Question: I am working on a website for a school and I have made the blog post items round. My Problem is, that because they are round there is lots of room that can't be taken up with this. I was wondering if there was a way to set a different width to each line or activate some type of wrap feature to fill up the curves. What I want to achieve is make the p or text tags round to fill up the unused space in the post. Just as a note the blog is round by using the border radius feature in CSS.
CSS:
'''
.content {
width: 730px;
height: 150px;
float: left;
}
.body {
width: 655px;
background: #06C;
height: 144px;
border-top-left-radius: 75px;
border-bottom-left-radius: 75px;
border: 3px solid #000;
border-right: none;
margin-top: 10px;
}
.image {
width: 144px;
height: 144px;
background: #0C3;
margin-top: -150px;
border: 3px solid #000;
border-radius: 75px;
float: right;
}
.image img {
border-radius: 75px;
width: 144px;
heiht: 144px;
}
.body p {
width: 535px;
margin-left: 40px;
text-align: justify;
}
'''
HTML :
'''
<div class="content">
<div class="body">
<p>Lorem ipsum dolor sit amet, consectetur adipiscing elit. Aliquam non nisi vehicula, sodales mi vitae, ornare mi. Cras non urna ac lorem luctus consectetur eu et lacus. Nunc eget auctor sem. Donec sit amet libero condimentum mauris sodales eleifend. Fusce vitae eleifend tortor. Nullam dapibus orci non ipsum sodales tristique. Mauris pharetra sem ac velit pellentesque dignissim. Class aptent taciti sociosqu ad litora torquent per conubia nostra, per inceptos himenaeos. Vestibulum tristique dignissim tristique.</p>
</div>
<div class="image">
<img src="images/img.jpg">
</div>
</div>
'''

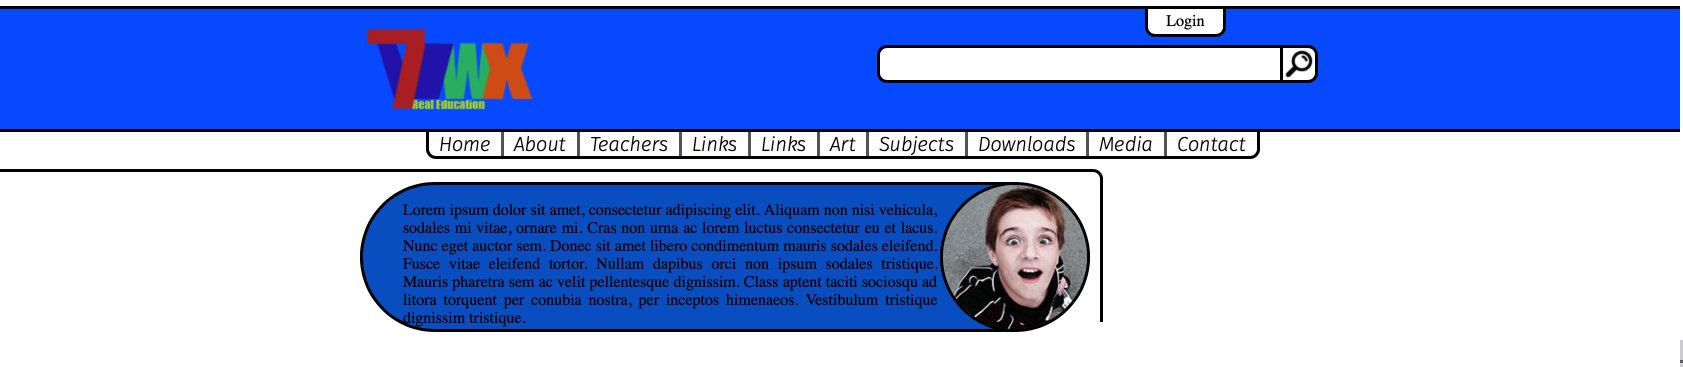
Answer: With current browser support, this is not possible in CSS only, so we need to use Javascript (I also used jQuery for simplicity) here:
'''
for(var x=-4;x<5;x++) {
$('.body').prepend('<div class="float" style="width:'+(x*x*2.5)+'px"></div>');
}
'''
This will insert a couple of floating 'div' elements that push your text in the shape of a half-circle. Along with this CSS:
'''
.float {
float:left;
height: 11%;
clear:left;
margin-left: 10px;
}
'''
You get something that looks like this: <URL>